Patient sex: M
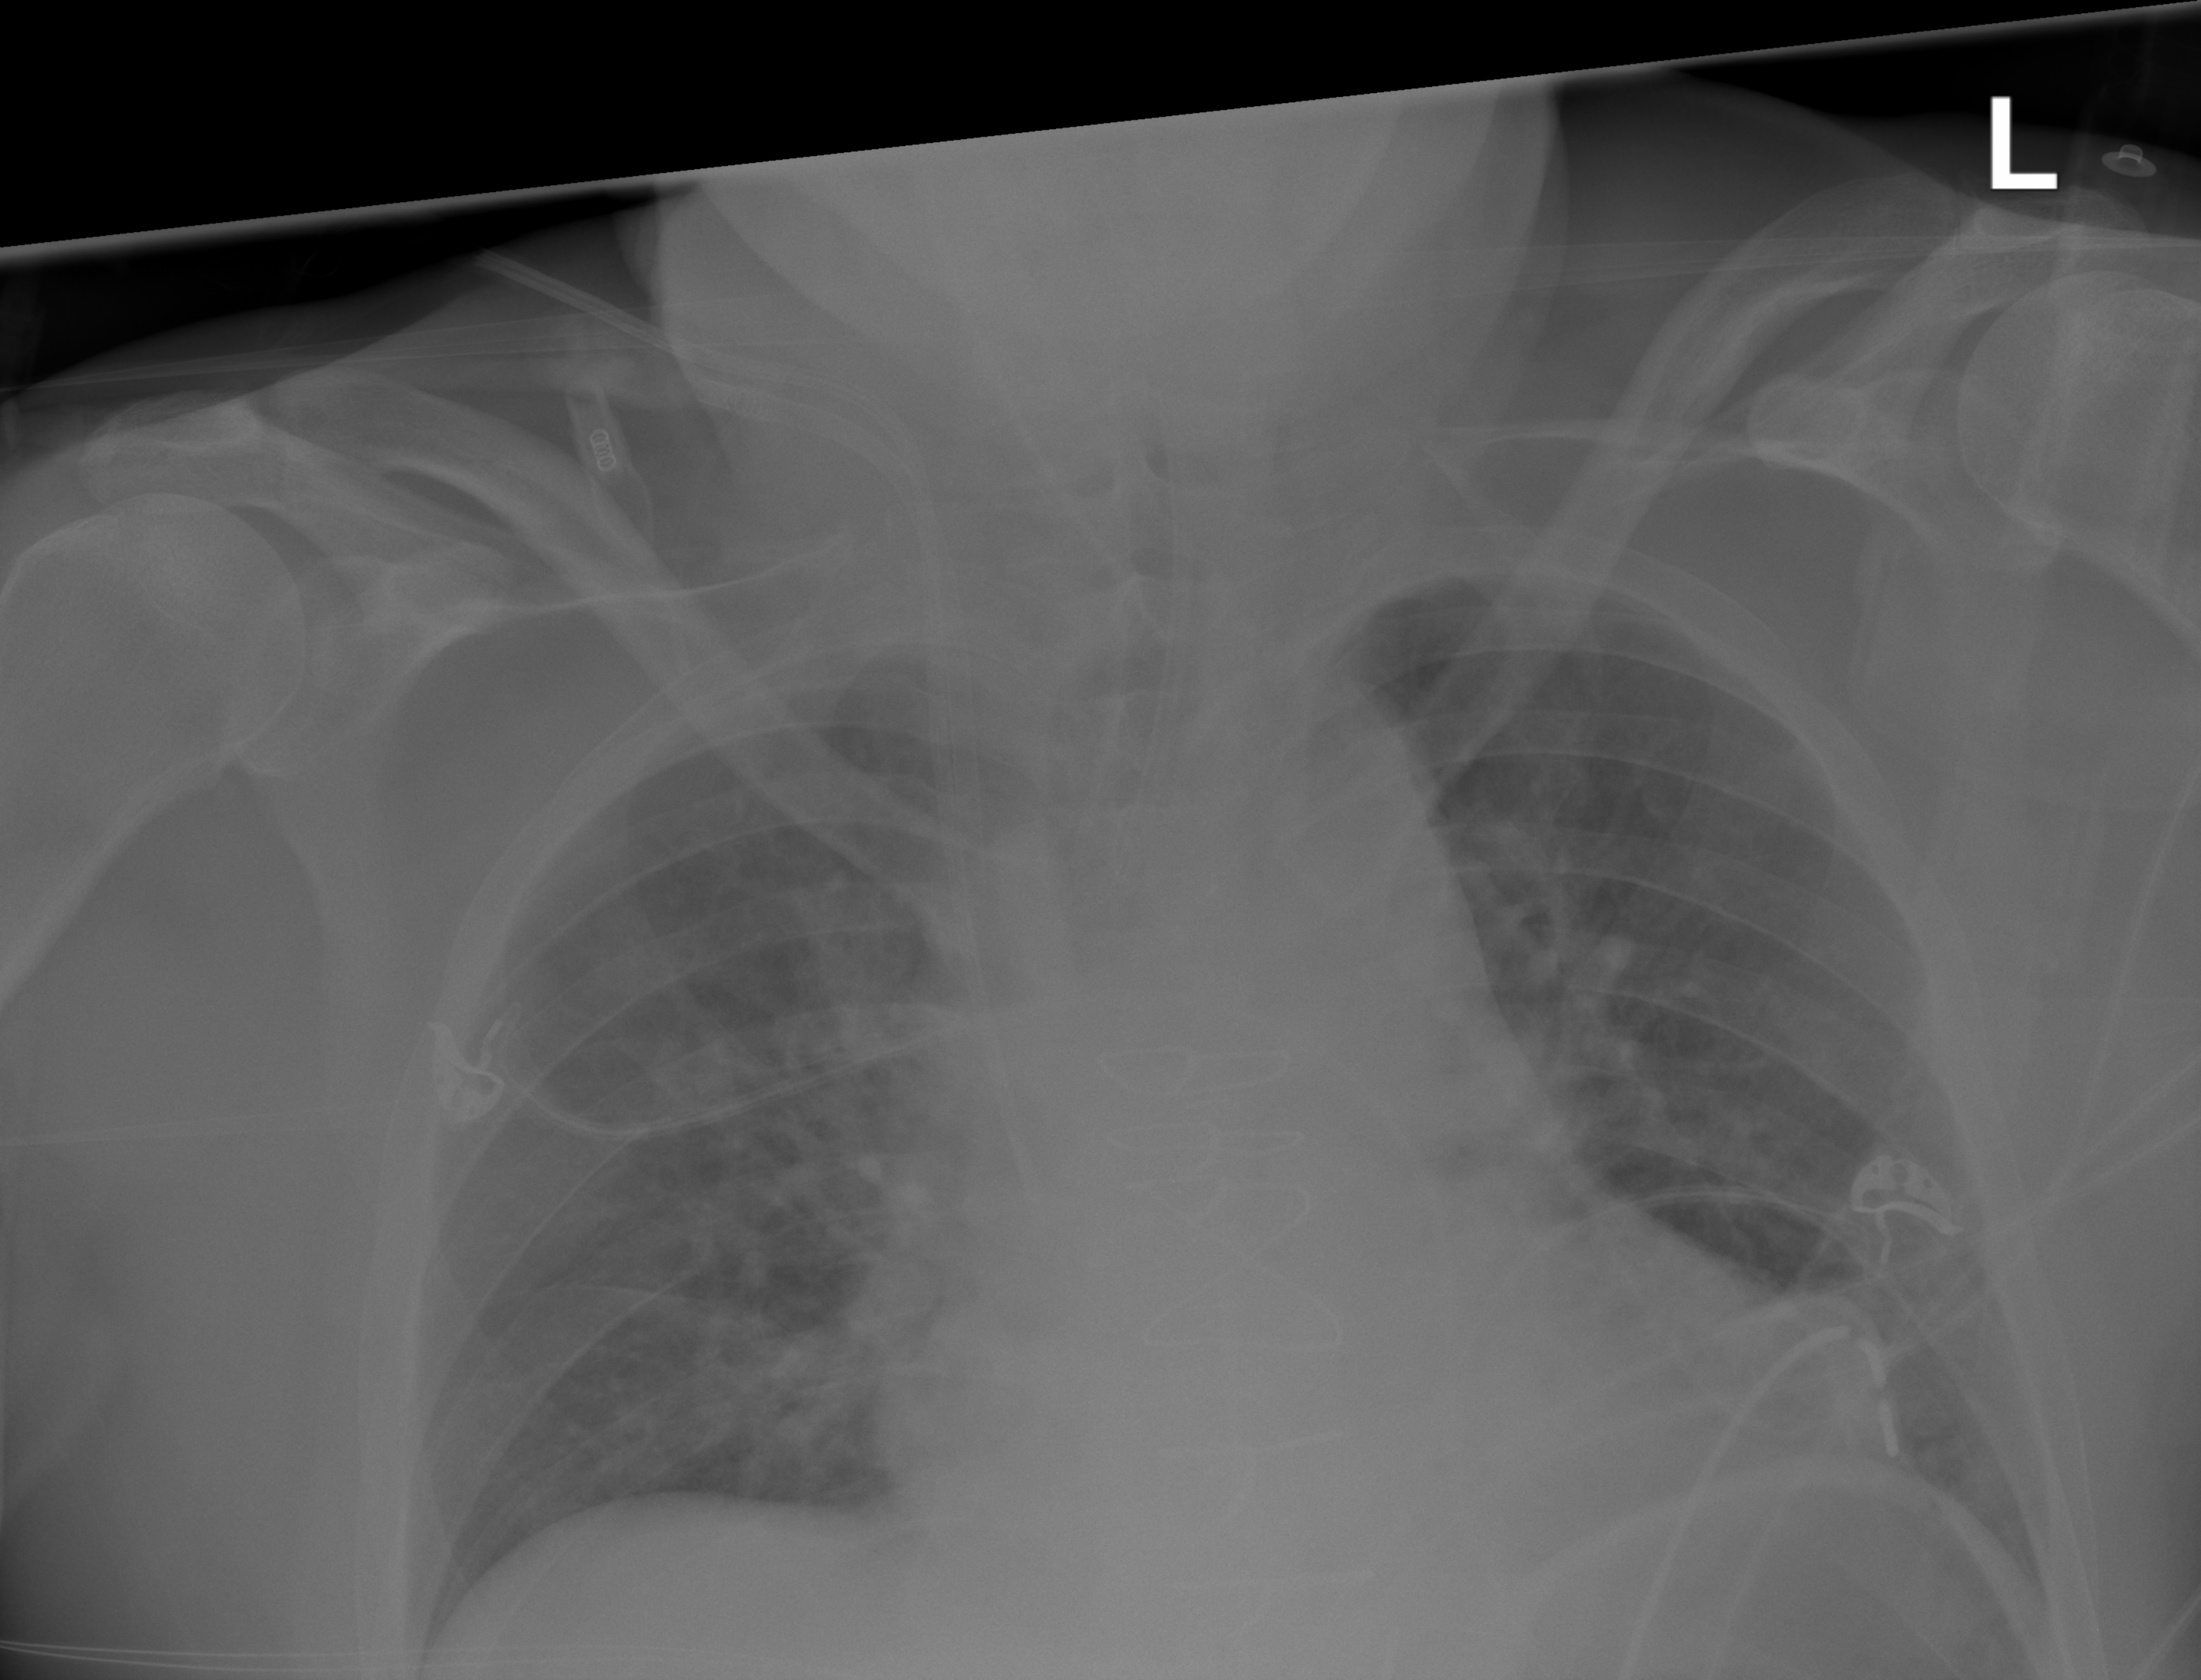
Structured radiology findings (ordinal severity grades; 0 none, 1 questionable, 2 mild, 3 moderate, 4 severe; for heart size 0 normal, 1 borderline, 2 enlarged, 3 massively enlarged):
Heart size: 1
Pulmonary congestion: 2
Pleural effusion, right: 0
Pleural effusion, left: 0
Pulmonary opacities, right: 0
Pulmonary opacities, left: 0
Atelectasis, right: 0
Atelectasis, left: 0